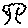
Label: tree